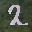
Label: 2